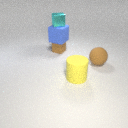
large brown rubber sphere to the right of small brown rubber cube